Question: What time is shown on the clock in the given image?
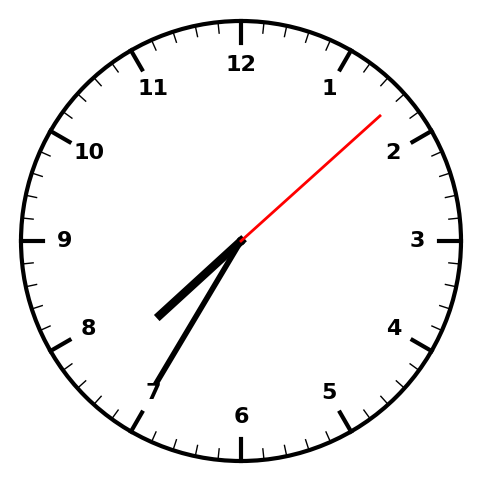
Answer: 07:35:08